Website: lowes
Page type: account-selection
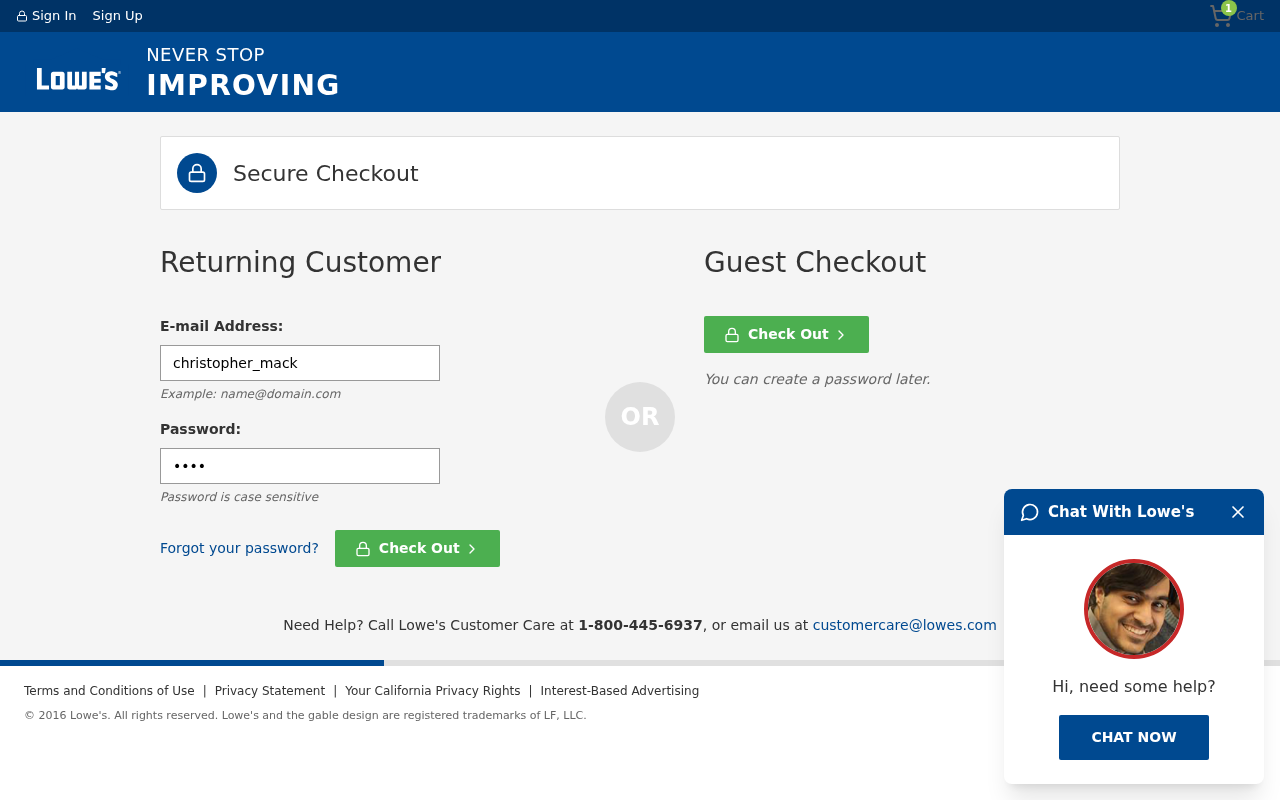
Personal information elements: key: PII_LOGIN_USERNAME
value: christopher_mack
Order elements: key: ORDER_NUM_ITEMS
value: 1